Question: I have problem in creating columns in bootstrap. Screenshot is attached, please tell me how to achieve this.

I want to make it responsive
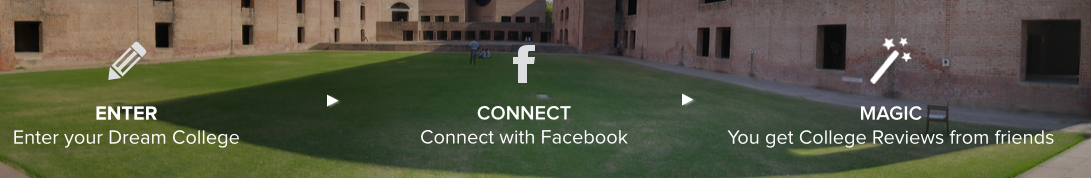
Answer: bootstrap provides a 12 col grid, so if you want a col with 100% width you can use .col-md-12 if you want to have 3 cols you can achieve it like this:
'''
<div class="container">
<div class="col-md-4"></div>
<div class="col-md-4"></div>
<div class="col-md-4"></div>
</div>
'''
4 because 12/4 = 3 for 3 columns :)
also take a look at: <URL>